Question: I want to fill the rest of the Linearlayout (code below) with an Edittext
how can i do so without using the weight property so the Title (Picture below)
stays as it is?

Code:
'''
<LinearLayout android:layout_width="match_parent"
android:layout_height="match_parent"
android:orientation="vertical">
<LinearLayout
android:id="@+id/viewA"
android:layout_width="match_parent"
android:layout_height="match_parent"
android:layout_weight="0.6"
android:background="@android:color/holo_purple"
android:orientation="horizontal">
<ImageView
android:id="@+id/image"
android:layout_width="match_parent"
android:layout_height="match_parent"
android:fitsSystemWindows="true"
android:scaleType="centerCrop"
android:src="@drawable/splash_image" />
</LinearLayout>
<LinearLayout
android:id="@+id/viewB"
android:layout_width="match_parent"
android:layout_height="match_parent"
android:layout_weight="0.4"
android:orientation="horizontal">
<android.support.design.widget.TextInputLayout
android:layout_width="match_parent"
android:layout_height="wrap_content"
android:padding="20dp">
<AutoCompleteTextView
android:id="@+id/Title"
android:layout_width="match_parent"
android:layout_height="wrap_content"
android:hint="Title"
android:inputType="textShortMessage"
android:maxlines="1"
android:singleLine="true"
android:maxLength="10"
/>
</android.support.design.widget.TextInputLayout>
<android.support.design.widget.TextInputLayout
android:layout_width="match_parent"
android:layout_height="wrap_content"
android:layout_
android:padding="10dp">
<EditText
android:layout_width="match_parent"
android:layout_height="match_parent"
android:id="@+id/Textext"
android:hint="text"
android:inputType="textShortMessage"
android:maxlines="1"
android:singleLine="true"
android:maxLength="10"/>
</android.support.design.widget.TextInputLayout>
</LinearLayout>
</LinearLayout>
<android.support.design.widget.FloatingActionButton
android:id="@+id/fab"
android:layout_width="wrap_content"
android:layout_height="wrap_content"
android:layout_margin="16dp"
android:clickable="true"
android:src="@drawable/ic_done"
app:layout_anchor="@id/viewA"
app:layout_anchorGravity="bottom|right|end"/>
'''
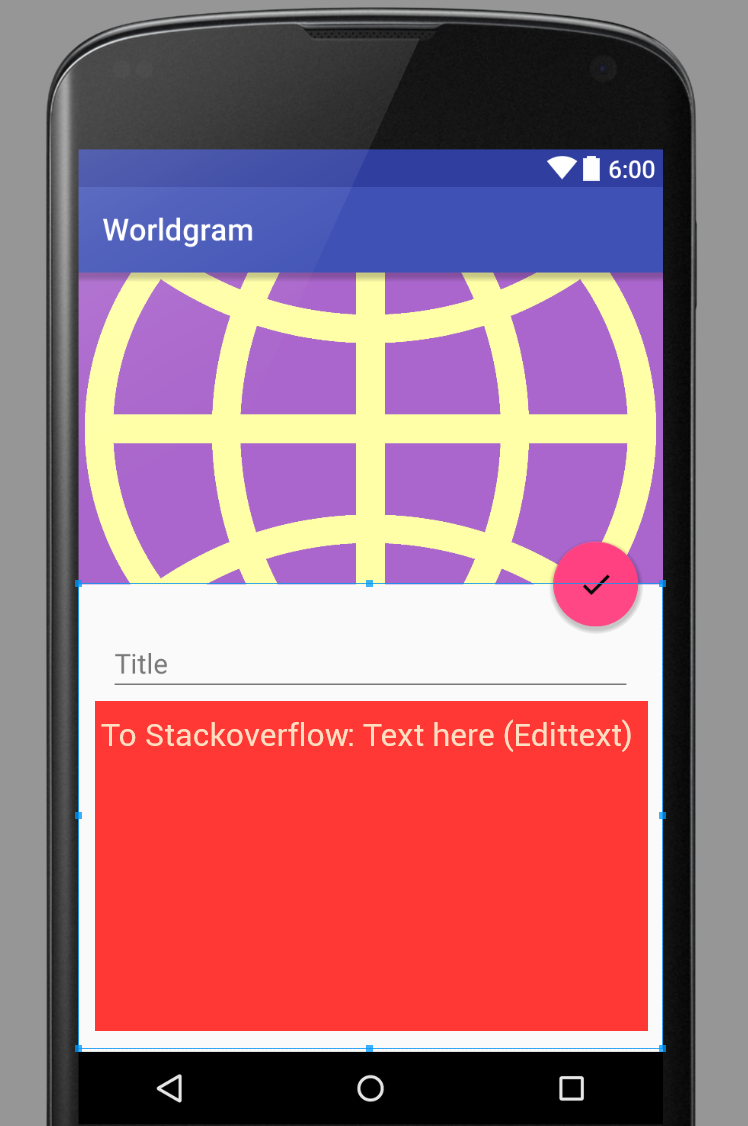
Answer: The parent TextInputView is wrap content. Set it to match parent. Else it's just going to fill the wrapped editText instead of filling.